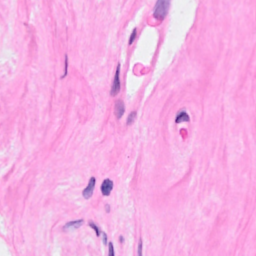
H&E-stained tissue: Breast